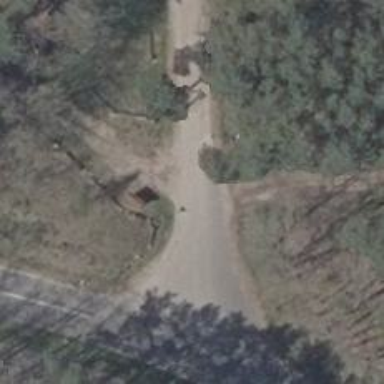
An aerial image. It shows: Unclassified road with gravel surface.